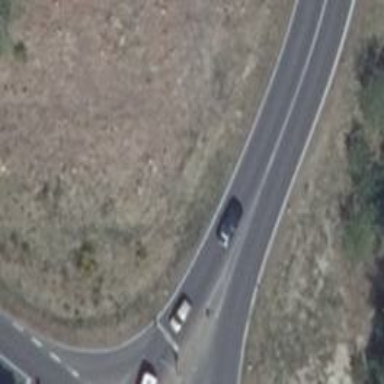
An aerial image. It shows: Primary road with asphalt surface.